Brain MRI, t1w sequence, axial 2D slice.
Patient: age 27, sex F, weight 95 kg, height 1.95 m
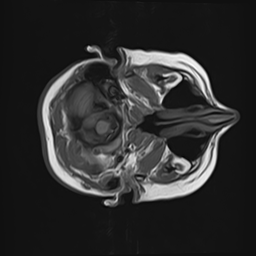